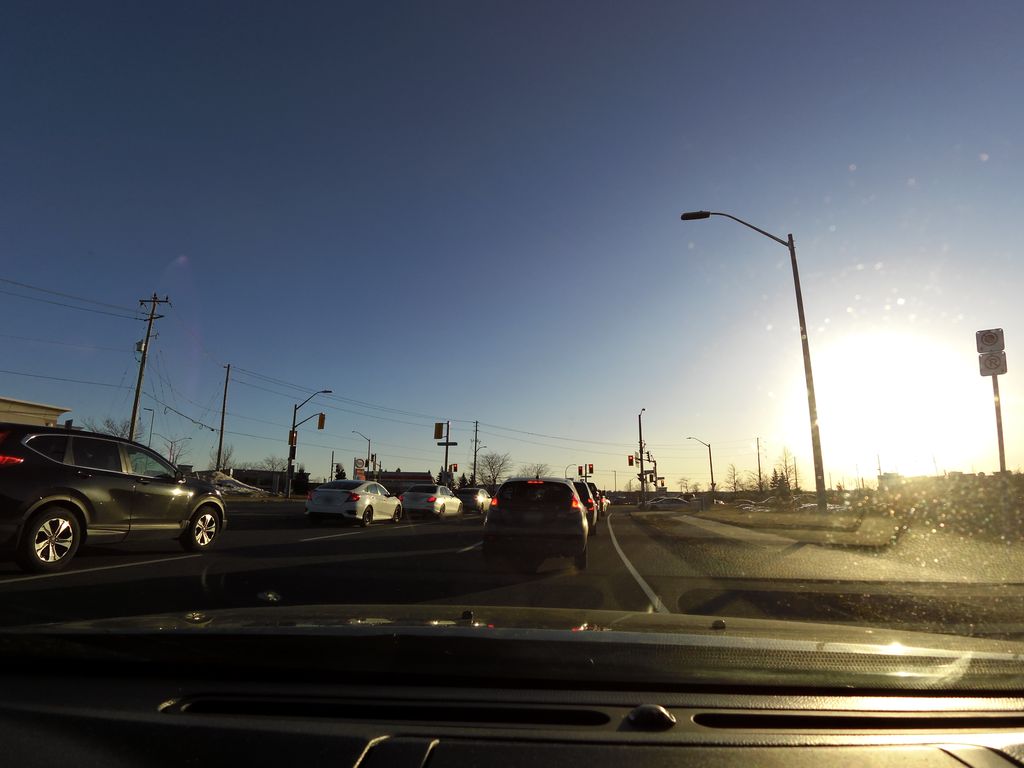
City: hamilton